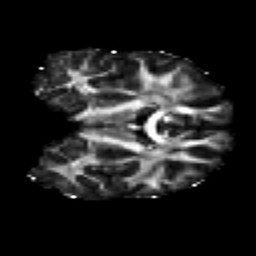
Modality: FA
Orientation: coronal
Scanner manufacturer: ge
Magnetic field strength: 3 T
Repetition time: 7.98 s
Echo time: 0.0701 s